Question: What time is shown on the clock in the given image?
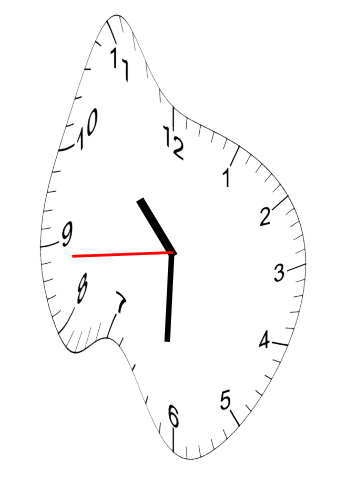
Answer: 10:30:44